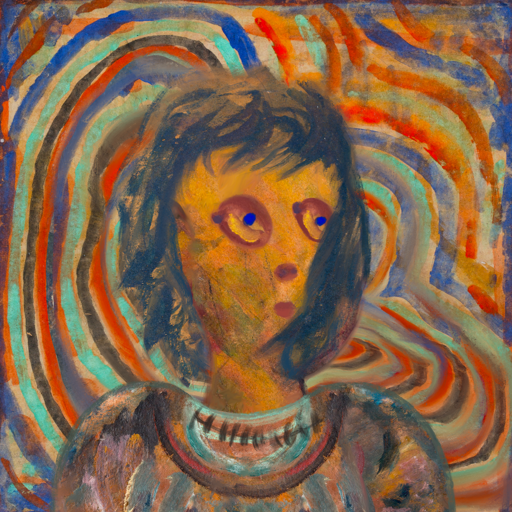
Background: Sisters, Head And Neck Side: Gypsy_Mother, Face Side: Mother_And_Son_Son, Bust: Boggyland, Hair Side: In_The_Sun, Head Accessory: Blank, Second Necklace: Blank, Necklace: In_The_Sun, Baby: Blank